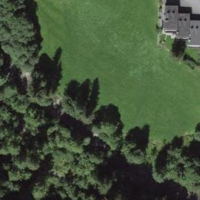
EUNIS habitat code: 41
Species observed at this site:
Corvus corone
Geum rivale
Cyanistes caeruleus
Fringilla montifringilla
Lophophanes cristatus
Parus major
Pyrrhula pyrrhula
Phoenicurus ochruros
Fringilla coelebs
Passer domesticus